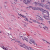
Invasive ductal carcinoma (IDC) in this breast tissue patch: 1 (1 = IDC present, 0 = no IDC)